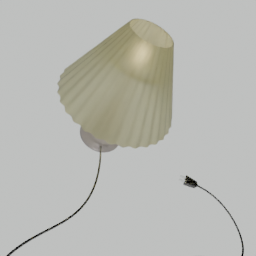
Label: lighting